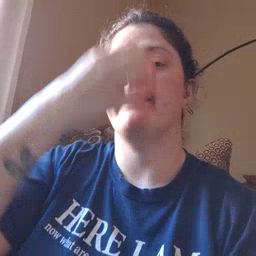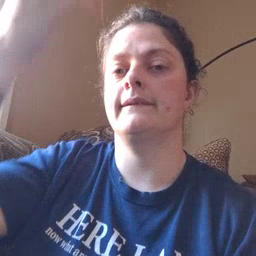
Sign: giraffe